Question: I posted a little earlier with a sendmessage issue and we came to the conclusion that it would be extremely hard to get the chat window from Xchat. I have now moved to ThrashIRC and using spy++ was able to find the chat window(highlighted):

As you can see it does have a caption which means that it does see the text. Here is the code that I am using to get the HWND's and the text:
'''
#define WIN32_LEAN_AND_MEAN
#include <windows.h>
#include <iostream>
#include <strsafe.h>
using namespace std;
void FindThrash()
{
cout << "[ThrashIRC]" << endl;
cout << "| find ThrashIRC window" << endl;
HWND hwndThrashIRC = FindWindow(L"ThrashIRC", NULL);
if (NULL != hwndThrashIRC)
{
cout << " + found ThrashIRC window" << endl;
cout << "| find MDIClient window" << endl;
HWND hwndMDIClient = FindWindowEx(hwndThrashIRC, NULL, L"MDIClient", NULL);
if (NULL != hwndMDIClient)
{
cout << " + found MDIClient window" << endl;
cout << "| find DefChannel window" << endl;
HWND hwndDefChannel = FindWindowEx(hwndMDIClient, NULL, L"DefChannel", NULL);
if (NULL != hwndDefChannel)
{
cout << " + found MDIClient window" << endl;
cout << "| find RichEdit20W window" << endl;
HWND hwndRichEdit20W = FindWindowEx(hwndDefChannel, NULL, L"RichEdit20W", NULL);
if (NULL != hwndRichEdit20W)
{
cout << " + found RichEdit20W window" << endl << endl;
cout << "- get text " << endl;
const int bufferSize = 32768;
char textBuffer[bufferSize] = "";
SendMessage(hwndRichEdit20W, WM_GETTEXT, (WPARAM)bufferSize, (LPARAM)textBuffer);
cout << "[begin text]" << endl;
cout << textBuffer << endl;
cout << "[end text]" << endl;
}
else
{
cerr << "RichEdit20W not found." << endl;
}
}
else
{
cerr << "DefChannel not found." << endl;
}
}
else
{
cerr << "MDIClient not found." << endl;
}
}
else
{
cerr << "ThrashIRC not open." << endl;
}
}
void ErrorExit(LPTSTR lpszFunction)
{
// Retrieve the system error message for the last-error code
LPVOID lpMsgBuf;
LPVOID lpDisplayBuf;
DWORD dw = GetLastError();
FormatMessage(
FORMAT_MESSAGE_ALLOCATE_BUFFER |
FORMAT_MESSAGE_FROM_SYSTEM |
FORMAT_MESSAGE_IGNORE_INSERTS,
NULL,
dw,
MAKELANGID(LANG_NEUTRAL, SUBLANG_DEFAULT),
(LPTSTR)&lpMsgBuf,
0, NULL);
// Display the error message and exit the process
lpDisplayBuf = (LPVOID)LocalAlloc(LMEM_ZEROINIT,
(lstrlen((LPCTSTR)lpMsgBuf) + lstrlen((LPCTSTR)lpszFunction) + 40)*sizeof(TCHAR));
StringCchPrintf((LPTSTR)lpDisplayBuf,
LocalSize(lpDisplayBuf) / sizeof(TCHAR),
TEXT("%s failed with error %d: %s"),
lpszFunction, dw, lpMsgBuf);
MessageBox(NULL, (LPCTSTR)lpDisplayBuf, TEXT("Error"), MB_OK);
LocalFree(lpMsgBuf);
LocalFree(lpDisplayBuf);
ExitProcess(dw);
}
int main()
{
FindThrash();
if (!GetProcessId(NULL))
ErrorExit(TEXT("GetProcessId"));
return 0;
}
'''
The buffer is only that large because 1: I thought it might have been an error where the buffer was to small, and 2: the buffer is going to have to be large because of the amount of text. Any suggestions / code would be greatly appreciated! Thanks!
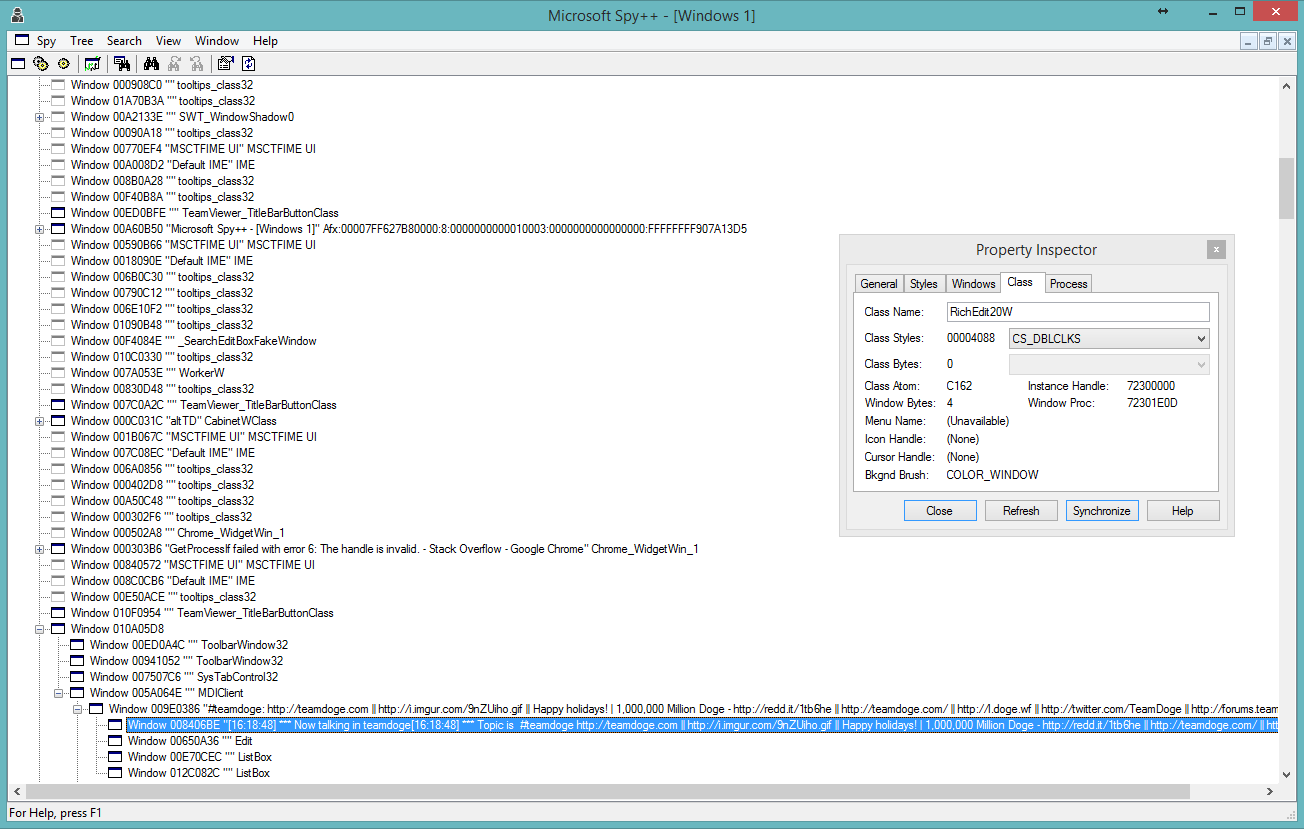
Answer: 'GetProcessID' expects to be passed a valid process handle, as is clearly stated in the <URL>. You're calling it with 'NULL' as the argument:
'''
if (!GetProcessId(NULL))
'''
Why would you expect it to return anything an invalid handle error when you're clearly providing it an invalid process handle?
Just to make sure you're aware, an 'HWND' is a window handle, not a process handle. 'FindWindow' and 'FindWindowEx' return a .